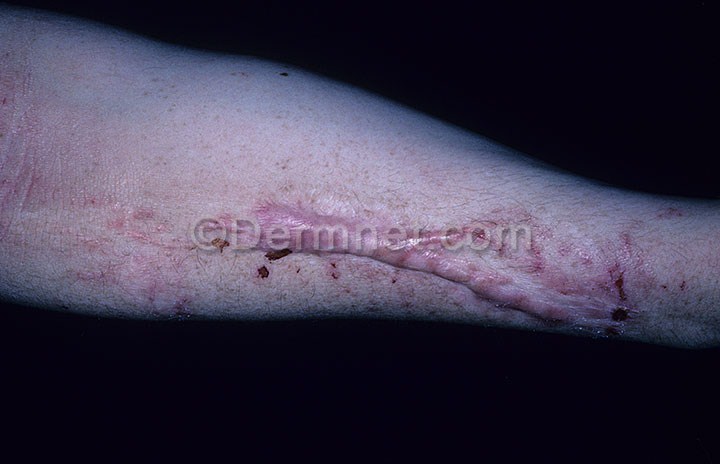
Disease: Seborrheic Keratoses and other Benign Tumors